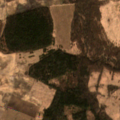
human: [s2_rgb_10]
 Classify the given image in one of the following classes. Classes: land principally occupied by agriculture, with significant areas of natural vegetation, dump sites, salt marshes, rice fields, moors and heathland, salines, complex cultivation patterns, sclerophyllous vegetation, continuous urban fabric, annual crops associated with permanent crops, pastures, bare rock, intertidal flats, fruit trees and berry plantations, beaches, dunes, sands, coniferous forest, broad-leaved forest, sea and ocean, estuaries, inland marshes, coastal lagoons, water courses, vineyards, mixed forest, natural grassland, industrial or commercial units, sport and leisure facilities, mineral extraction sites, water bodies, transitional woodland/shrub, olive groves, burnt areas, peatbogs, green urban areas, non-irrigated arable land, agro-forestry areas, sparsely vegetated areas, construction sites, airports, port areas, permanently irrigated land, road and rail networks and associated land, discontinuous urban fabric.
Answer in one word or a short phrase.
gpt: non-irrigated arable land, pastures, land principally occupied by agriculture, with significant areas of natural vegetation, broad-leaved forest, coniferous forest